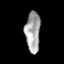
Tissue: skin
Cell type: Epithelial cells
Senescence score: 0.2672
Nuclear area (px): 592
Mean DAPI intensity: 166.002